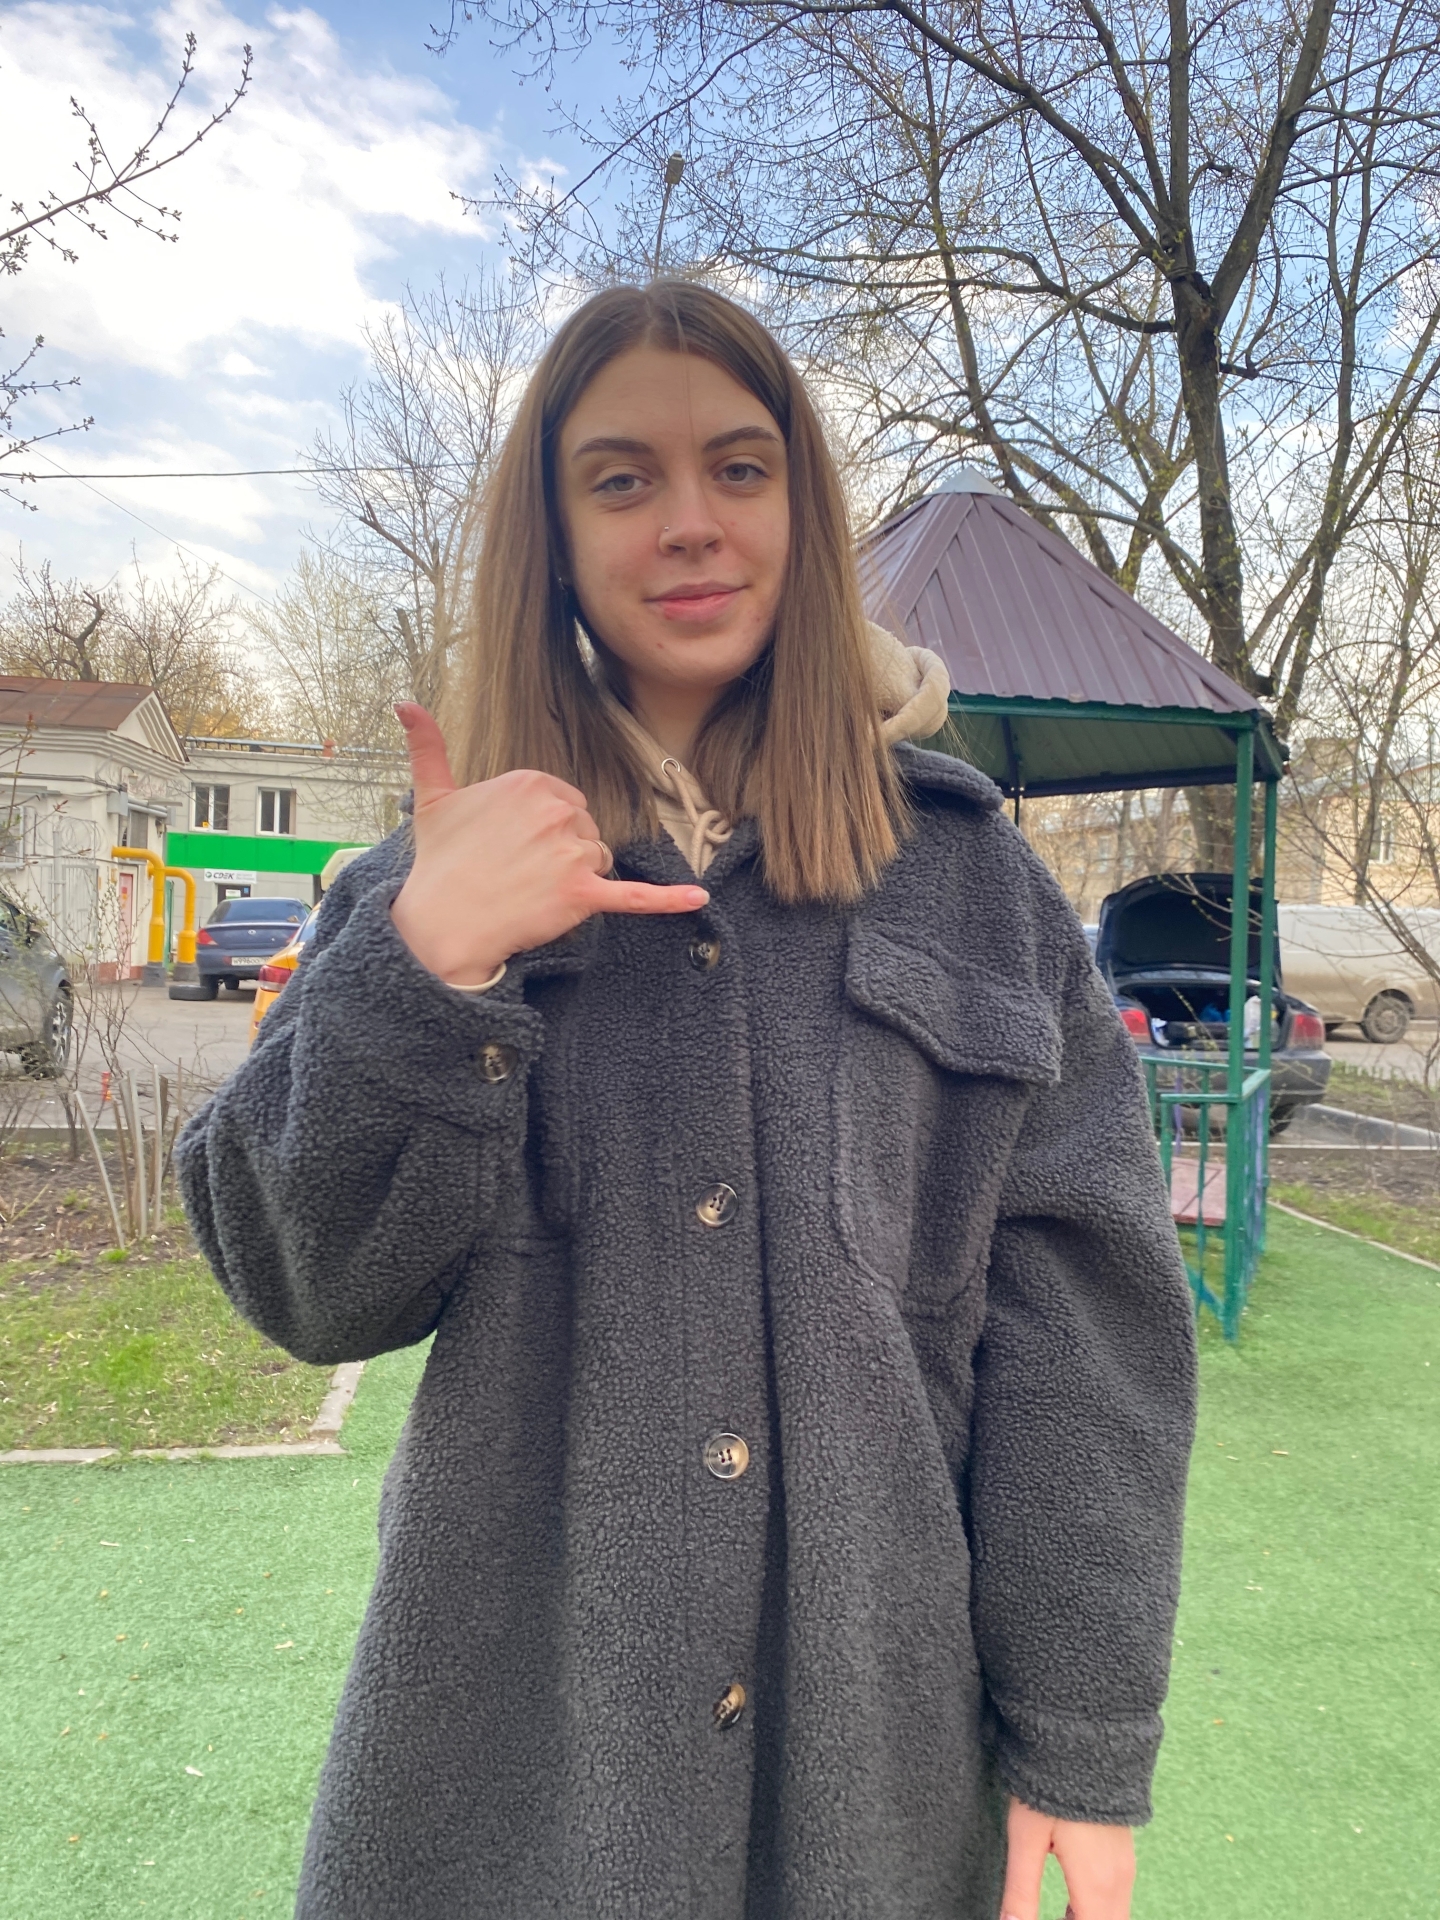
Label: clear